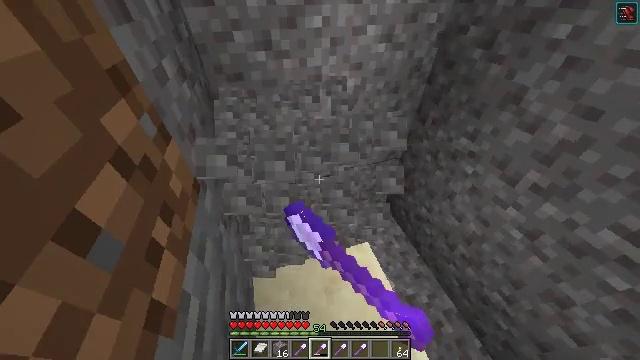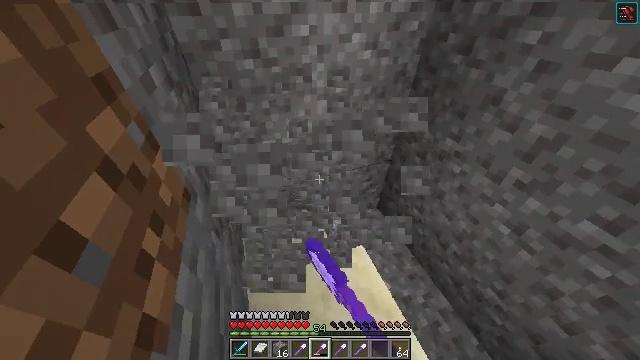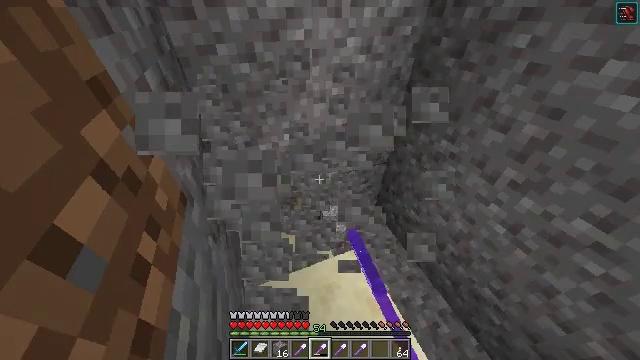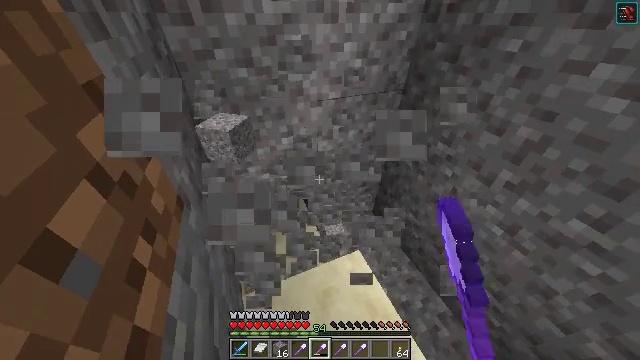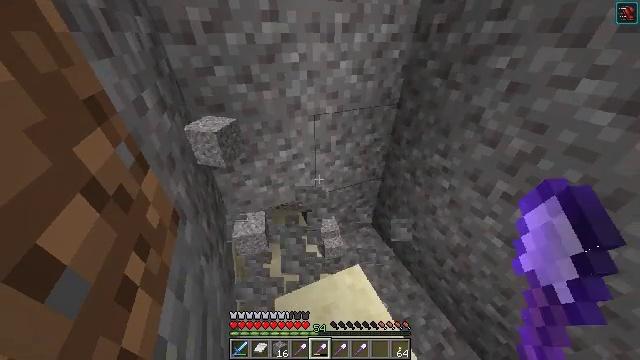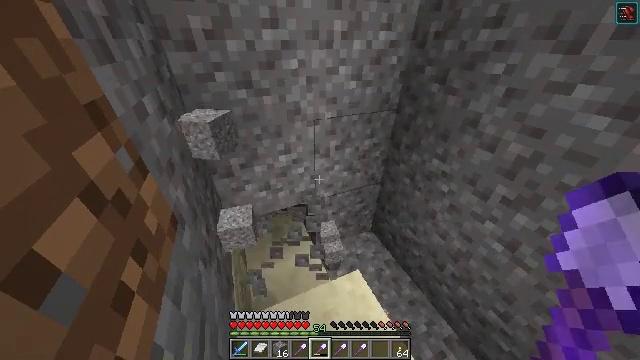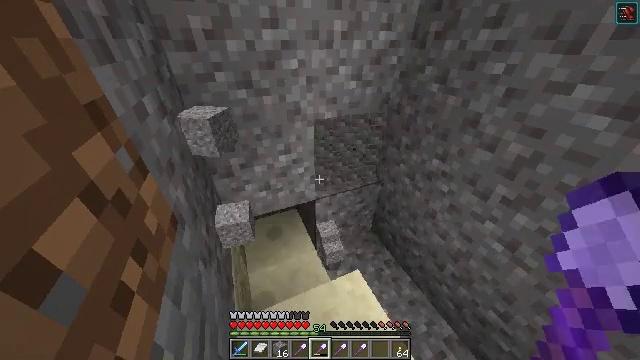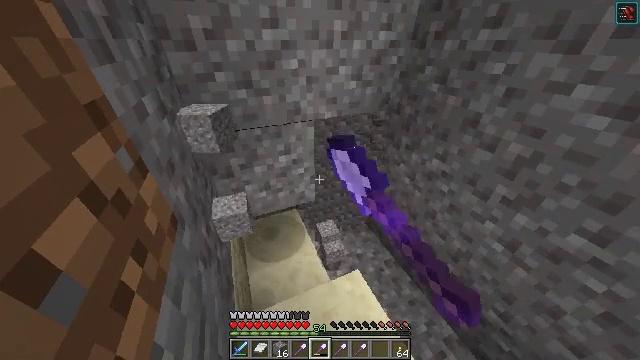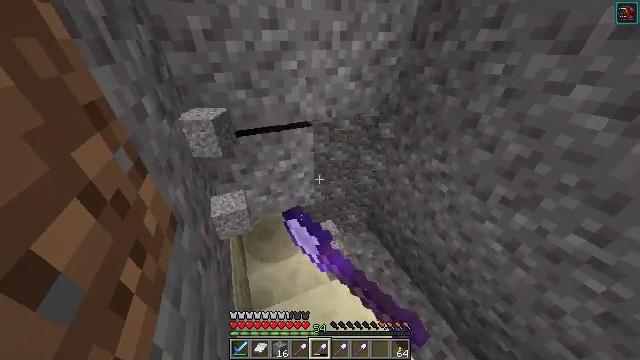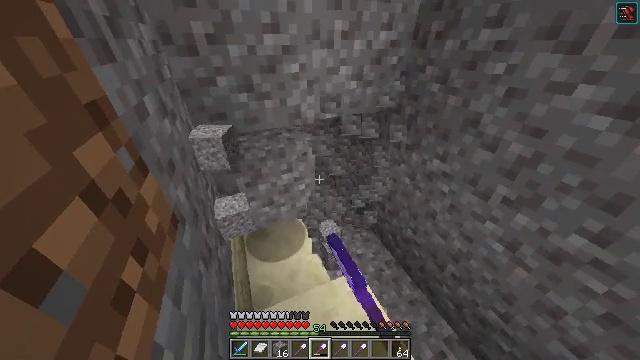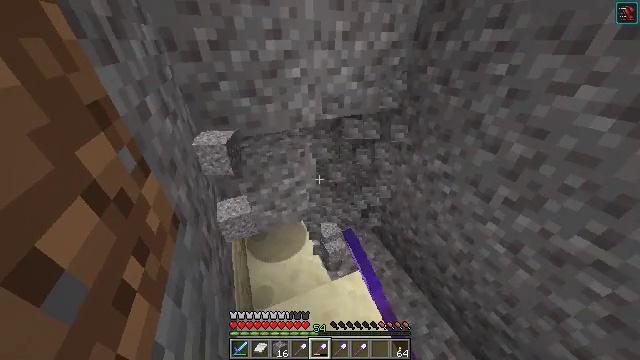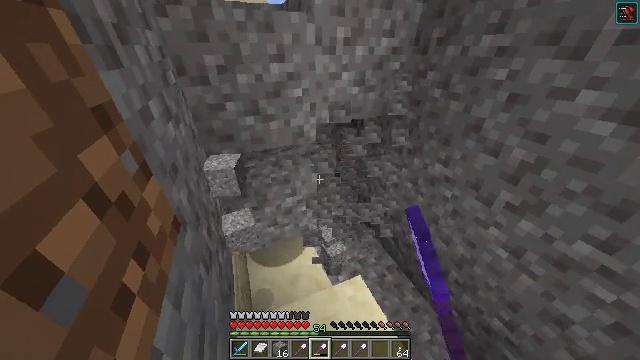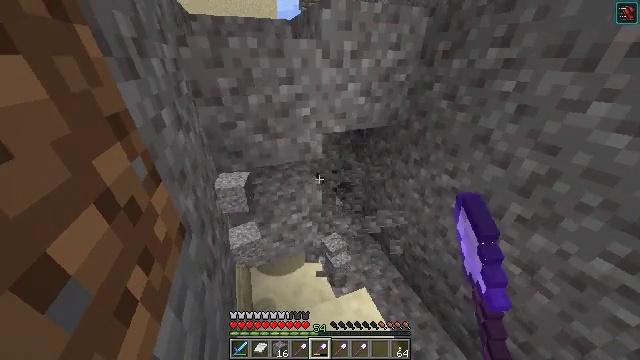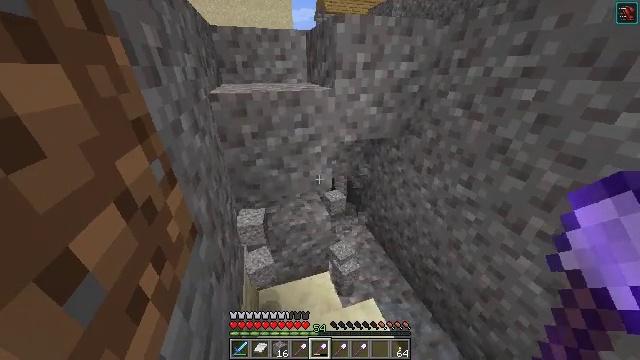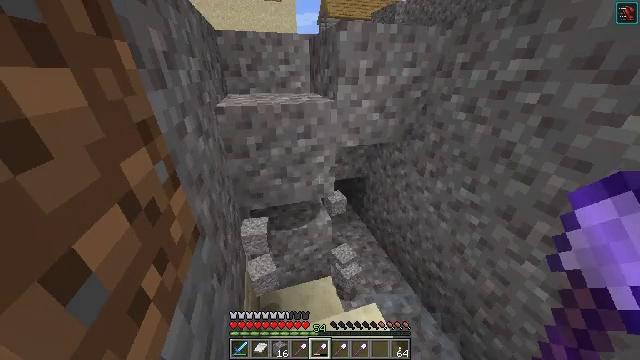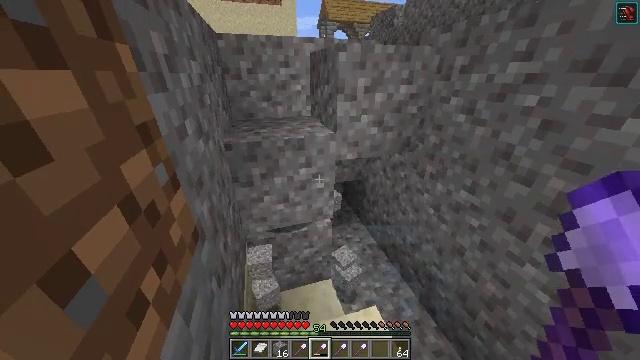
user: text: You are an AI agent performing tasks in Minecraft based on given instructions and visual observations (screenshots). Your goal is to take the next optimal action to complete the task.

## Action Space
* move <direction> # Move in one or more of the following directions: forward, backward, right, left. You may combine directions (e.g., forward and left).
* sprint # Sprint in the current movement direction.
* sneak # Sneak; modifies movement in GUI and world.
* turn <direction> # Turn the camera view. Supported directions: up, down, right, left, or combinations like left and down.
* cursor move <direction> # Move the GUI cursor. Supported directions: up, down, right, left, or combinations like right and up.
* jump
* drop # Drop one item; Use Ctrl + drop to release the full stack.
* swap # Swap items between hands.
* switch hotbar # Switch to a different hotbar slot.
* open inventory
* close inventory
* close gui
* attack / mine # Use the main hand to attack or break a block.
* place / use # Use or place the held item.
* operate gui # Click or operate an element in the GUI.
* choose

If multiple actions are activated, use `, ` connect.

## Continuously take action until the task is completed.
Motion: motion action
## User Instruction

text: Gather gravel by digging.
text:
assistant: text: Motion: turn right and up
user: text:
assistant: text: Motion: turn right
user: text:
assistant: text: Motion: turn up
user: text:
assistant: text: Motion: turn up
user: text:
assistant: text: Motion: turn up
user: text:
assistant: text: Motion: attack / mine
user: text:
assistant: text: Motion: attack / mine
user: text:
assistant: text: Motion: attack / mine
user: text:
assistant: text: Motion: attack / mine
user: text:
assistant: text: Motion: no_op
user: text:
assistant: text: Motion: turn up
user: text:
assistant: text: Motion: turn left and up
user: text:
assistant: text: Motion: turn left and up
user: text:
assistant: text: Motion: no_op
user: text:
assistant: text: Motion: no_op
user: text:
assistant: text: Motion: no_op
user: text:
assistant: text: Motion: no_op
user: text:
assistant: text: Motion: turn up
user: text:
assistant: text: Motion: no_op
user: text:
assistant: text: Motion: attack / mine
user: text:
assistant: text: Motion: attack / mine
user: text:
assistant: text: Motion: no_op
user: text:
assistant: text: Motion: no_op
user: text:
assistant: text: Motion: turn left and down
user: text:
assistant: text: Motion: turn down
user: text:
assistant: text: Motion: turn right and down
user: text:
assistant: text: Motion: turn right
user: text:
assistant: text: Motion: no_op
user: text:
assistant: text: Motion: turn down
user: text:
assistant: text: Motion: no_op